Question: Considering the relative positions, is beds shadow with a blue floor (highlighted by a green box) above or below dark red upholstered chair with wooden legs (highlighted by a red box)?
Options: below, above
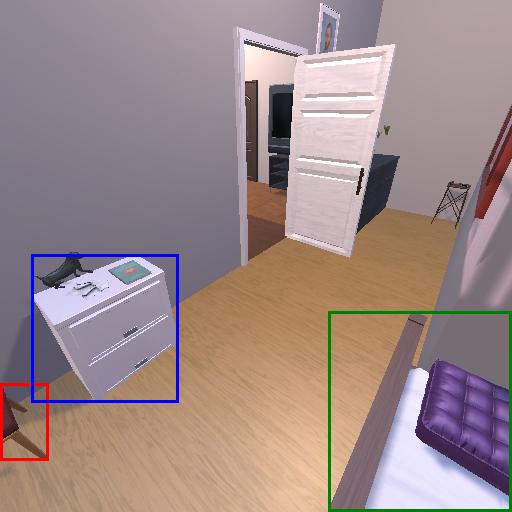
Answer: below